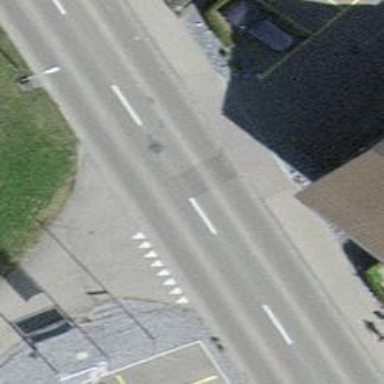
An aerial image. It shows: Secondary road with asphalt surface.